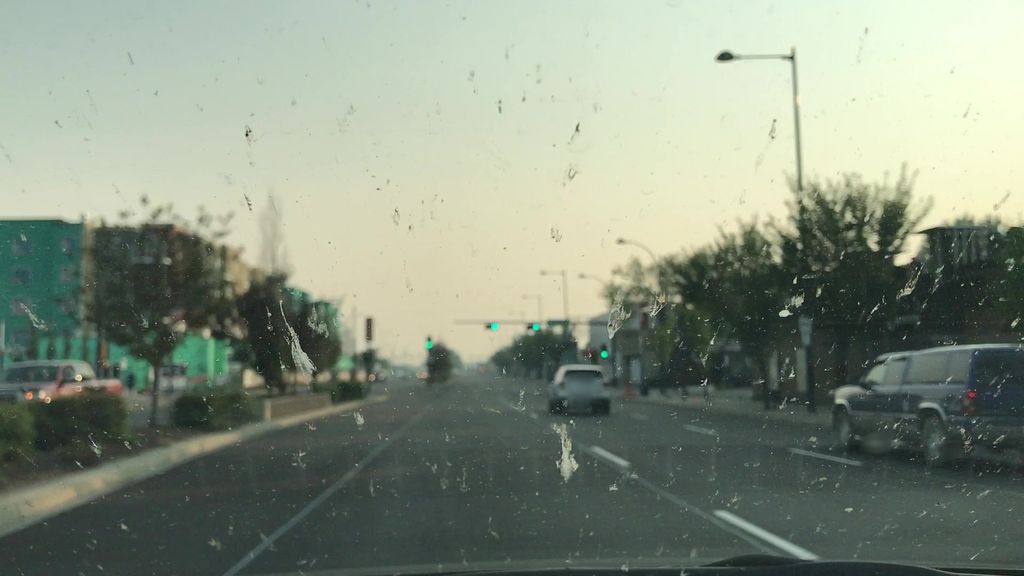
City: edmonton